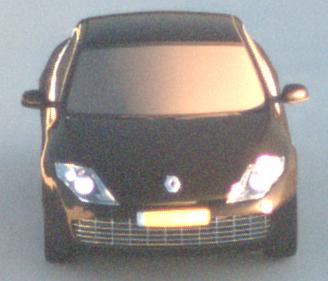
Make: Renault
Model: Laguna Coupé TCe 170
Detailed model: Laguna (III) Coupé
Model produced from: 2010/11
Model produced until: 2011/05
Doors: 2
Color: black
Road condition: dry road
Daytime: sunrise or sunset
Contrast: high contrast